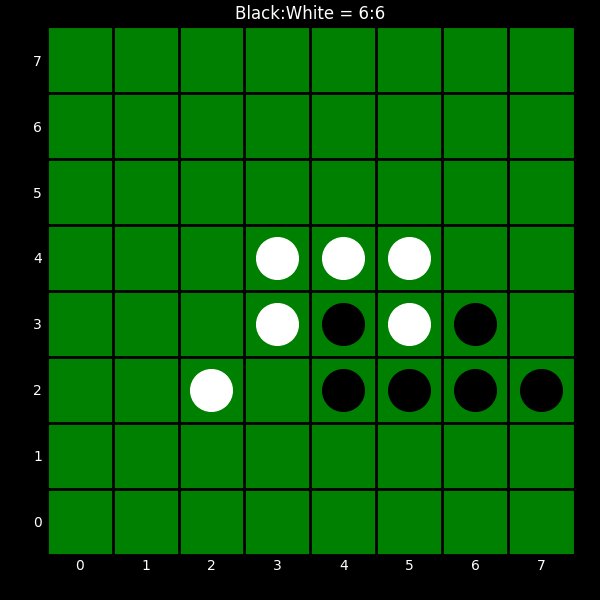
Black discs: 6
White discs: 6